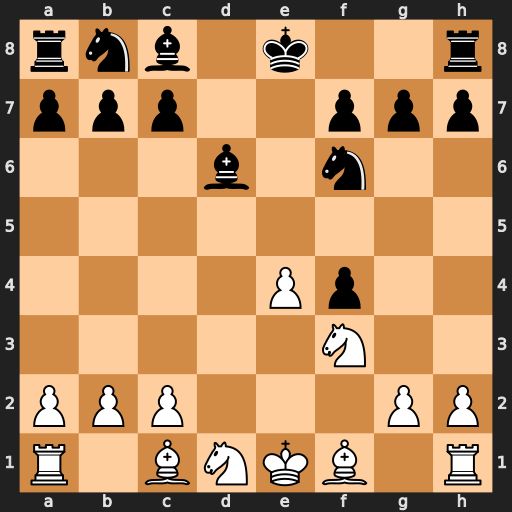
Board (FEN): rnb1k2r/ppp2ppp/3b1n2/8/4Pp2/5N2/PPP3PP/R1BNKB1R
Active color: w
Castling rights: KQkq
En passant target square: -
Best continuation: e5 Bb4+ c3 Nd5 cxb4